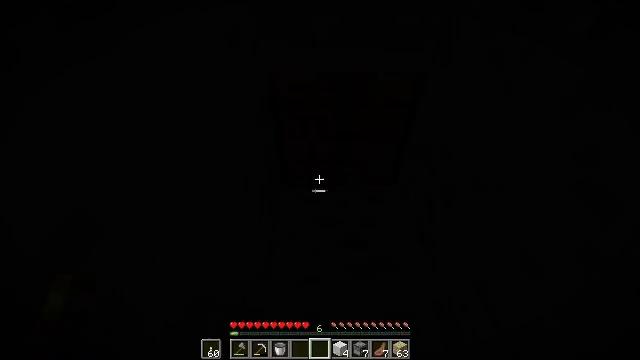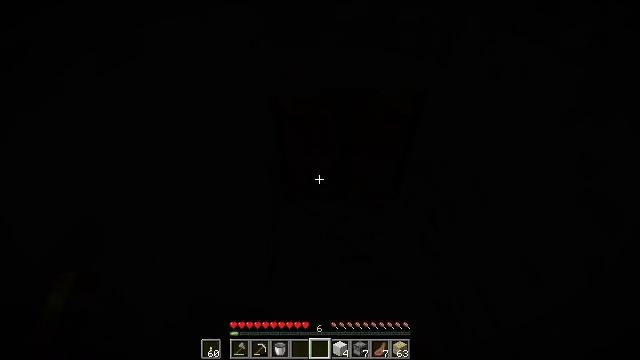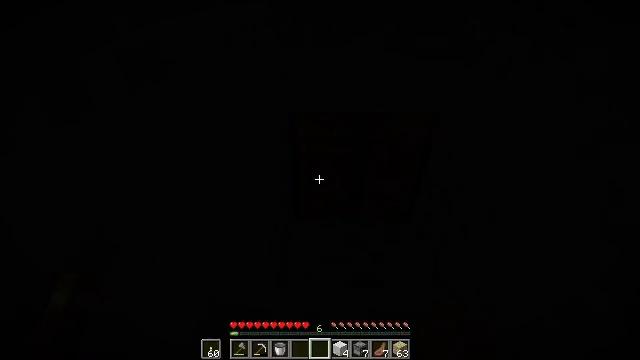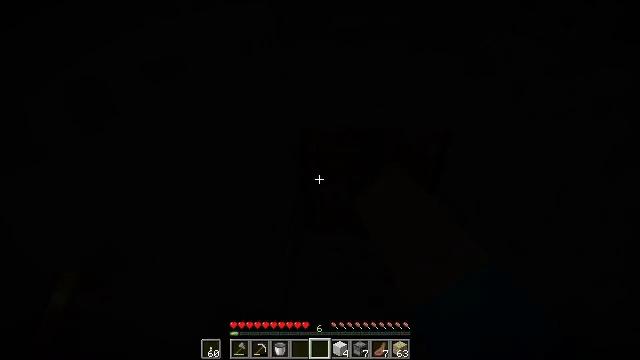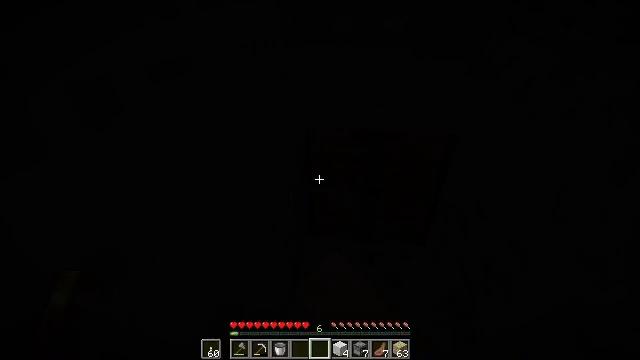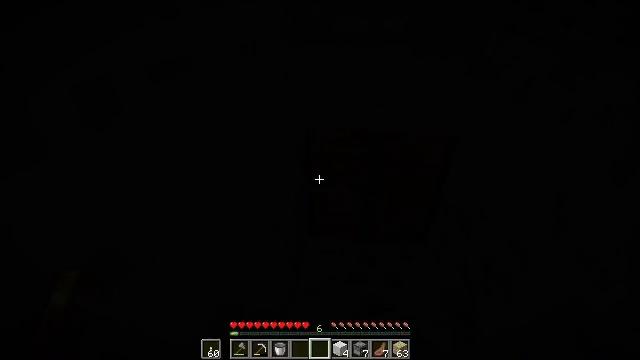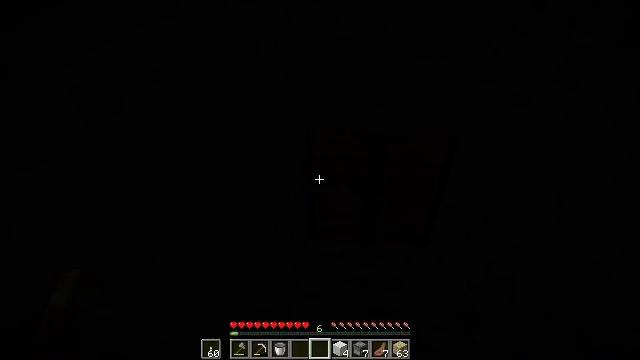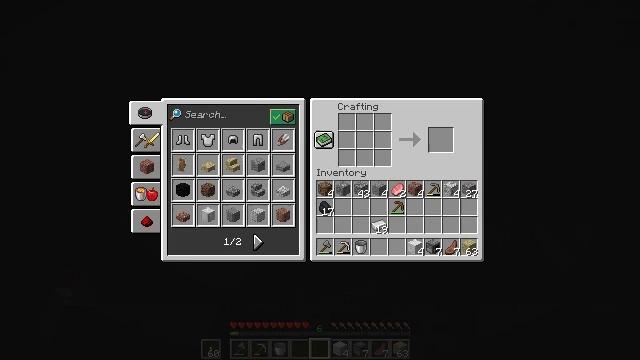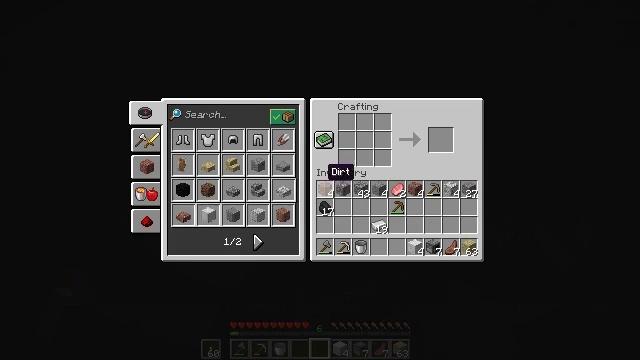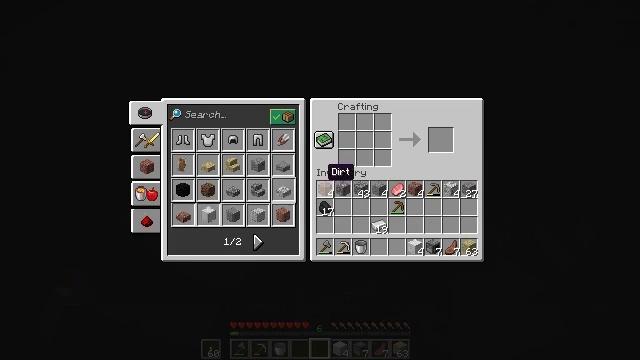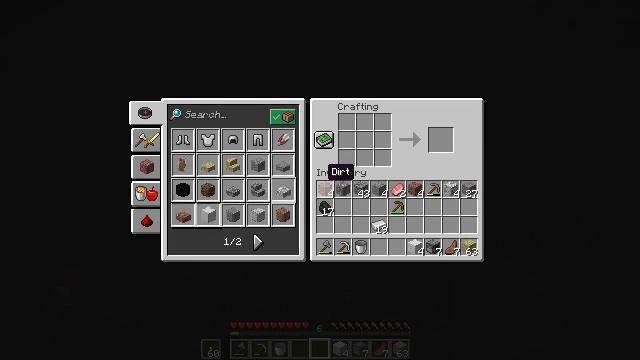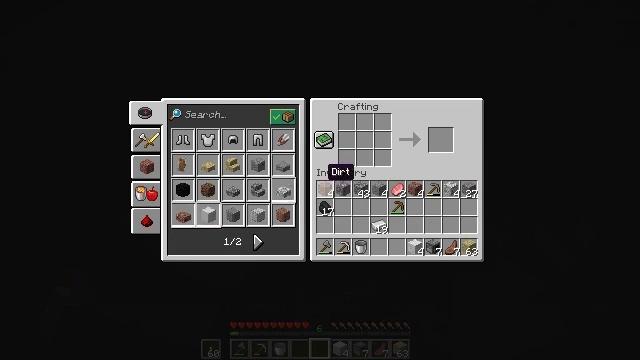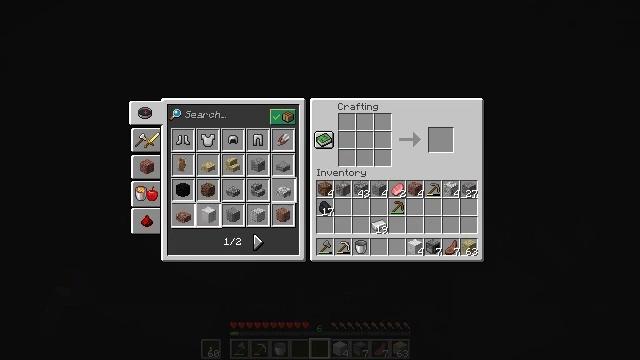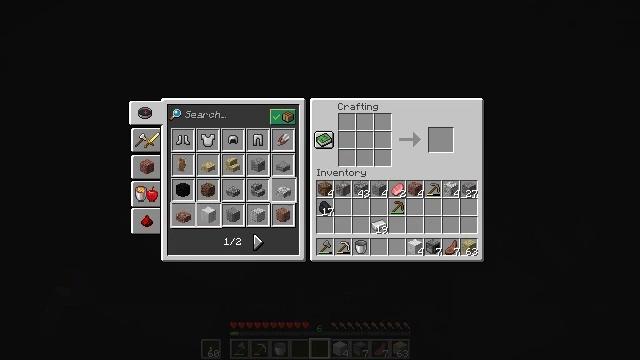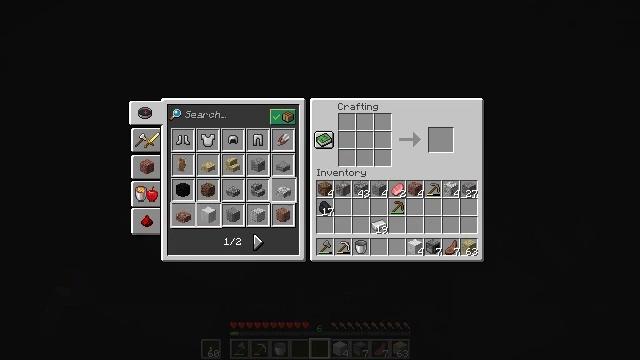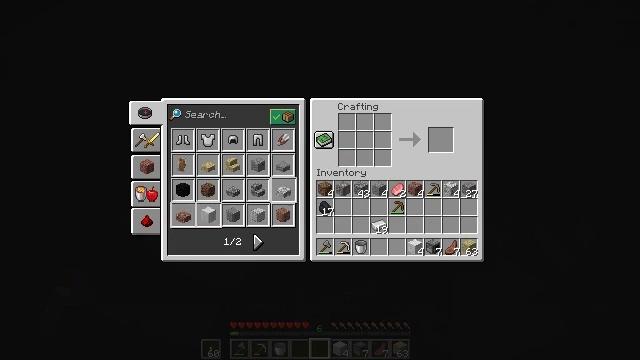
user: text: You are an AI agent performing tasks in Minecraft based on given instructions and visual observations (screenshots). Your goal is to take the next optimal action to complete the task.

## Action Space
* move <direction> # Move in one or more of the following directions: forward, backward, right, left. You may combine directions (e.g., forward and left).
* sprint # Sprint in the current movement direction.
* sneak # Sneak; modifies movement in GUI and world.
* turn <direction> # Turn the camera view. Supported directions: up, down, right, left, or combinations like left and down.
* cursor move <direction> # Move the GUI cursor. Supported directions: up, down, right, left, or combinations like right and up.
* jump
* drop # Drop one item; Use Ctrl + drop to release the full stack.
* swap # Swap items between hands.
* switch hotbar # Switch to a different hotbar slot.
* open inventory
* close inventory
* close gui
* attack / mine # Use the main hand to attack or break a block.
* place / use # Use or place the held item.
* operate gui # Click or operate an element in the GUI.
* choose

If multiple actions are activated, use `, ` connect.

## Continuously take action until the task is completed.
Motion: motion action
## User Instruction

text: Create a birch trapdoor using birch planks in a crafting table.
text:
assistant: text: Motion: turn up
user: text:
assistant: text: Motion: turn left and up, use / place
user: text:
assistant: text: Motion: turn left and up, use / place
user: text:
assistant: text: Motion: use / place
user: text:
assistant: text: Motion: use / place
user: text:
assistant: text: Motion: no_op
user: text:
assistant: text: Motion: open gui
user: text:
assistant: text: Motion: no_op
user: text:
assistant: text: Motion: no_op
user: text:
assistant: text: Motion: no_op
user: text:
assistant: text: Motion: no_op
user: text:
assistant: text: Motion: no_op
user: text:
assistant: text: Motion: cursor move right and up
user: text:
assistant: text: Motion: no_op
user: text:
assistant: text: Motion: no_op
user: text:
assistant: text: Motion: cursor move left and up
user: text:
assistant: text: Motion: cursor move left
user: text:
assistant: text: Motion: cursor move left and down
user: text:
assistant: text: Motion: no_op
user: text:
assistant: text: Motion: no_op
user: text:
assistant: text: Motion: cursor move left and down
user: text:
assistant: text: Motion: cursor move down
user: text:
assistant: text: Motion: cursor move down
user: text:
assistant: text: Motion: cursor move down
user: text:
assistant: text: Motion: no_op
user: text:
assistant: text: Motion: no_op
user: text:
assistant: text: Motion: no_op
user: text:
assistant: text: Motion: no_op
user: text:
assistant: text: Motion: no_op
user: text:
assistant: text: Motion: cursor move up